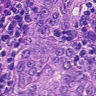
Metastatic tissue present: yes